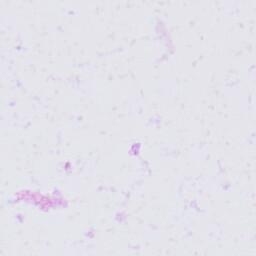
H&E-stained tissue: Skin